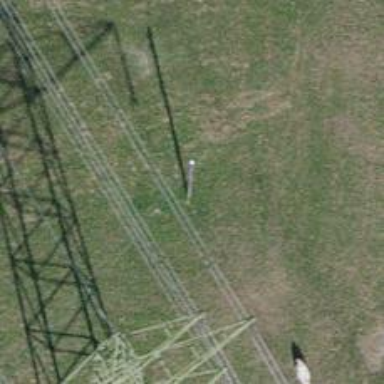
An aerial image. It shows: Minor power line.